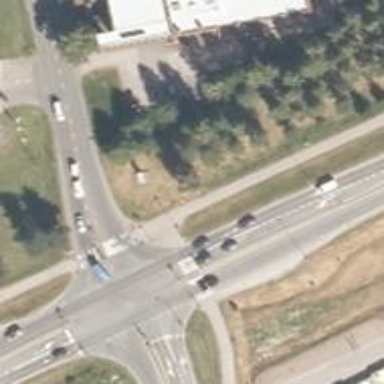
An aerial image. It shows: Tertiary road with asphalt surface and sidewalk on the left side.